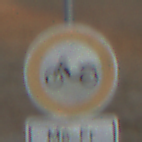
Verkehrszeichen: VerbotMofas
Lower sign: ZeitangabenMitBeschraenkungAufWochentage2
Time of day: Dawn
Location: Outdoor (Nature)
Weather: Clear
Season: NotSpecified
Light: Natural